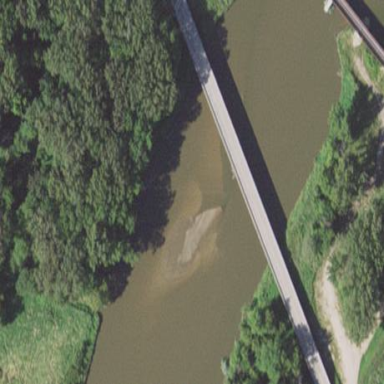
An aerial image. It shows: Man-made bridge.